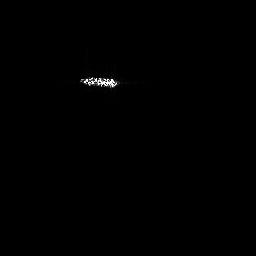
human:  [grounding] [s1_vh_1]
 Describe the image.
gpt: In the satellite image, there is  <ref>1 medium ship </ref> <box>[[29, 27, 47, 34, 0]]</box> located at center.